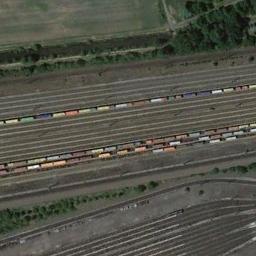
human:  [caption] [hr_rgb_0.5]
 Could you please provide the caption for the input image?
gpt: There are some trains on the railway .

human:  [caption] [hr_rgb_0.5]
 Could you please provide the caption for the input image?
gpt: There are many trains on the railway .

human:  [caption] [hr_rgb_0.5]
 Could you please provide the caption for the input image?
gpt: There is a train passing by in the picture .

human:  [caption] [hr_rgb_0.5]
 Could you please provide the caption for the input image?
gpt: These railways have some trains different colors on the tracks .

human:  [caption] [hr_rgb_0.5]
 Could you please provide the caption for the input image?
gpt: There are some green trees beside the railway .